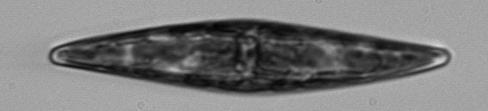
Label: Pleurosigma